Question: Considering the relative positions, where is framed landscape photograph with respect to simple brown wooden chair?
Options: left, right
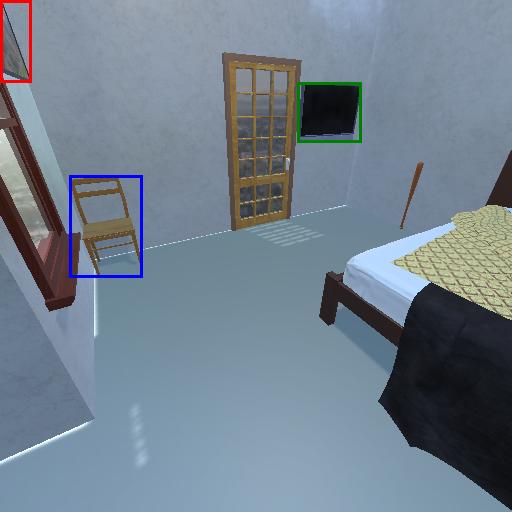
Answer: left